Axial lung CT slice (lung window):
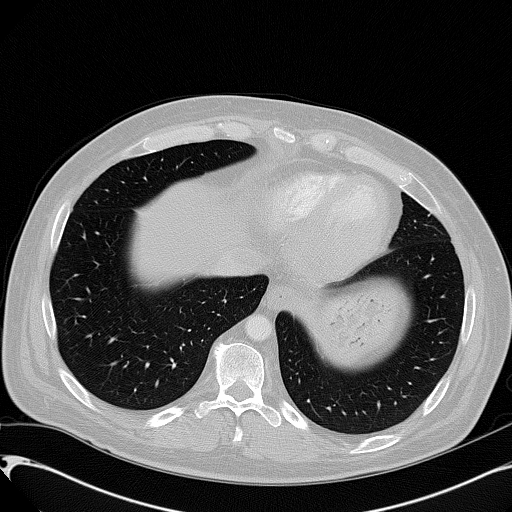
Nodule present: no